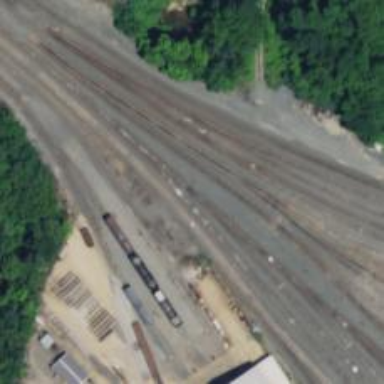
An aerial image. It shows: Railway yard.